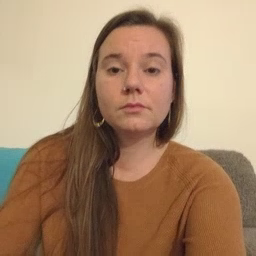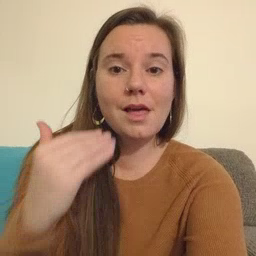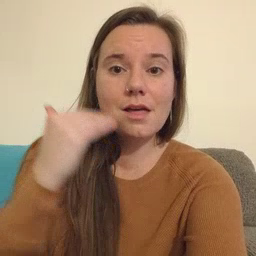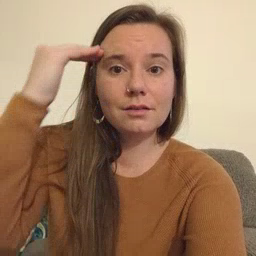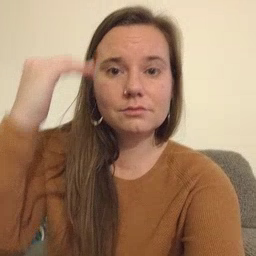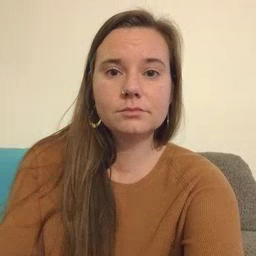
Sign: head